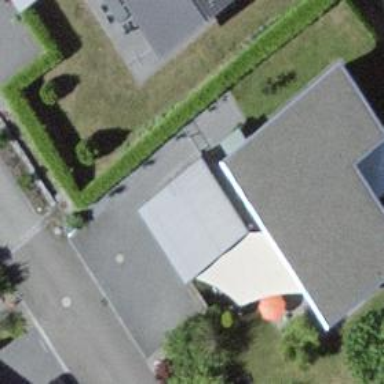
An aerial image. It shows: Garage.